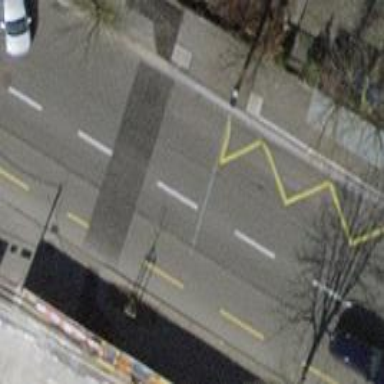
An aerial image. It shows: Trolleybus stop position for public transport.